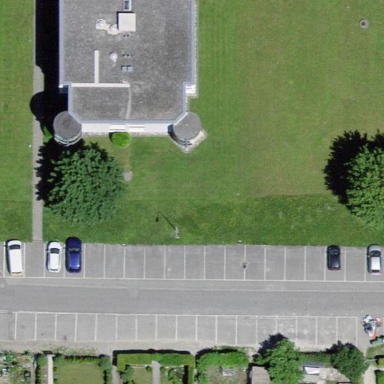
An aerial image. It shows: Flat-roofed apartment building.